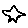
Label: star